Question: I am new to AWS and I've been stuck on trying to create a free RDS database with SQL Server engine. In all tutorials, it says that I can choose the free option template. But, when I select SQL Server as engine, I don't get any suggestions for templates below the choice of the engine (see first screenshot) as shown in the tutorials and there's no free option to select anywhere and it shows monthly costs below (see second screenshot) . I am really confused on why I don't have the free option!
I hope someone has any idea
<URL>
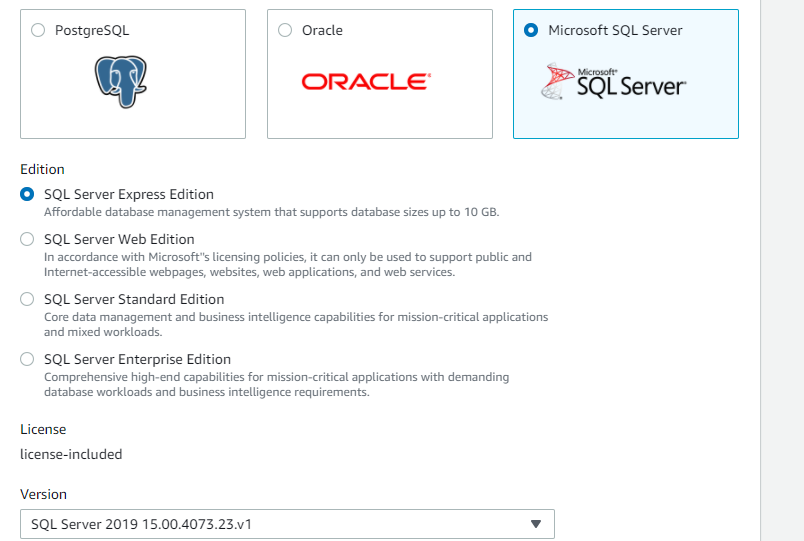
Answer: As I know it is applicable for combination of DB instance size=db.t2.micro, Storage=20 GB of type GP-SSD. Furthermore, in AWS web console you need turn on Include previous generation classes during selection of DB instance size as well as SQL Server version must be SQL Server 2017 or previous.